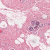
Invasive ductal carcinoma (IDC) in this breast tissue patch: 0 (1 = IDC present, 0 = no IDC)